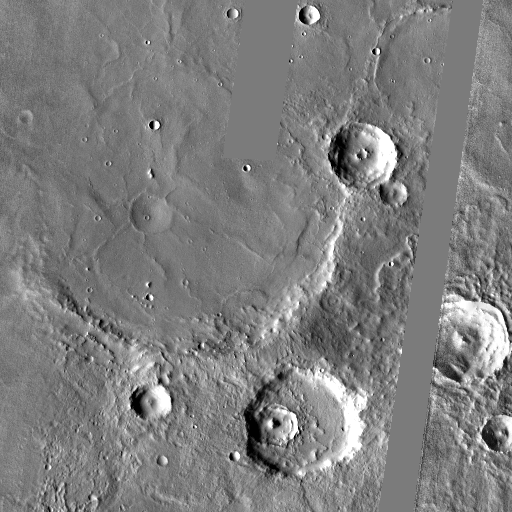
Crater classes present: Background, Other, Layered, Buried, Secondary